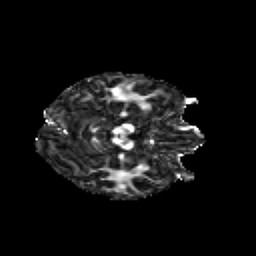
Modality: FA
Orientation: axial
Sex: female
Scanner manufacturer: siemens
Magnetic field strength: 3 T
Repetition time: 5 s
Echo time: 0.071 s